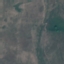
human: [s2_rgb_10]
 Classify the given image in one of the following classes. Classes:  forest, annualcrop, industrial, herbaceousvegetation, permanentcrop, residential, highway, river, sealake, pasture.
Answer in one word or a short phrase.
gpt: HerbaceousVegetation